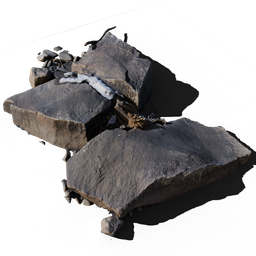
Label: nature